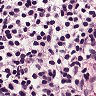
Metastatic tissue present: no